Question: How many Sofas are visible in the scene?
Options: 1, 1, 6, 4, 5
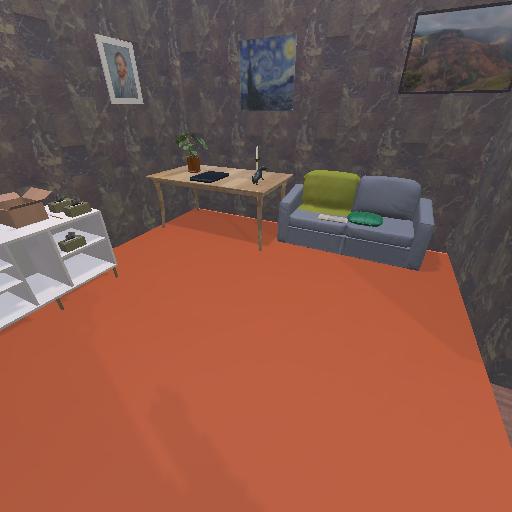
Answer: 1